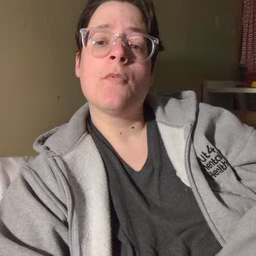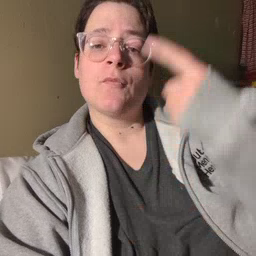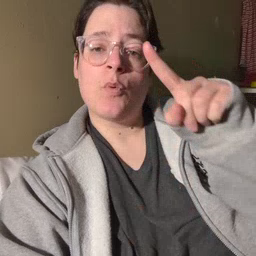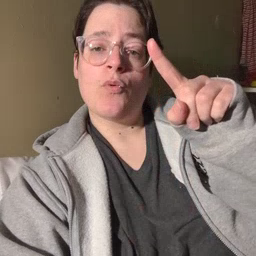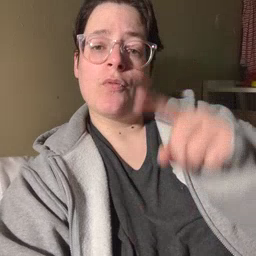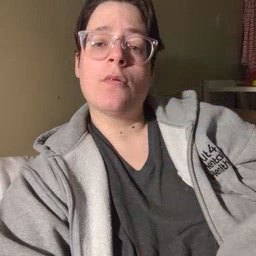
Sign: for